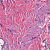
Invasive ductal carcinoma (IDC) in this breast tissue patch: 0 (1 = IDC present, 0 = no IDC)